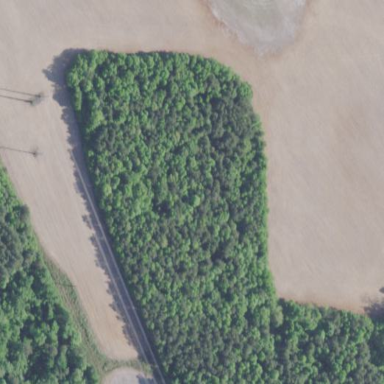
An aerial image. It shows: Forest area.